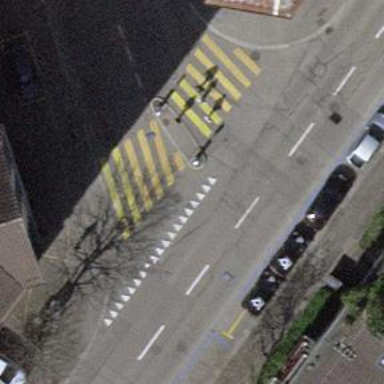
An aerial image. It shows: Uncontrolled zebra crossing with zebra markings.